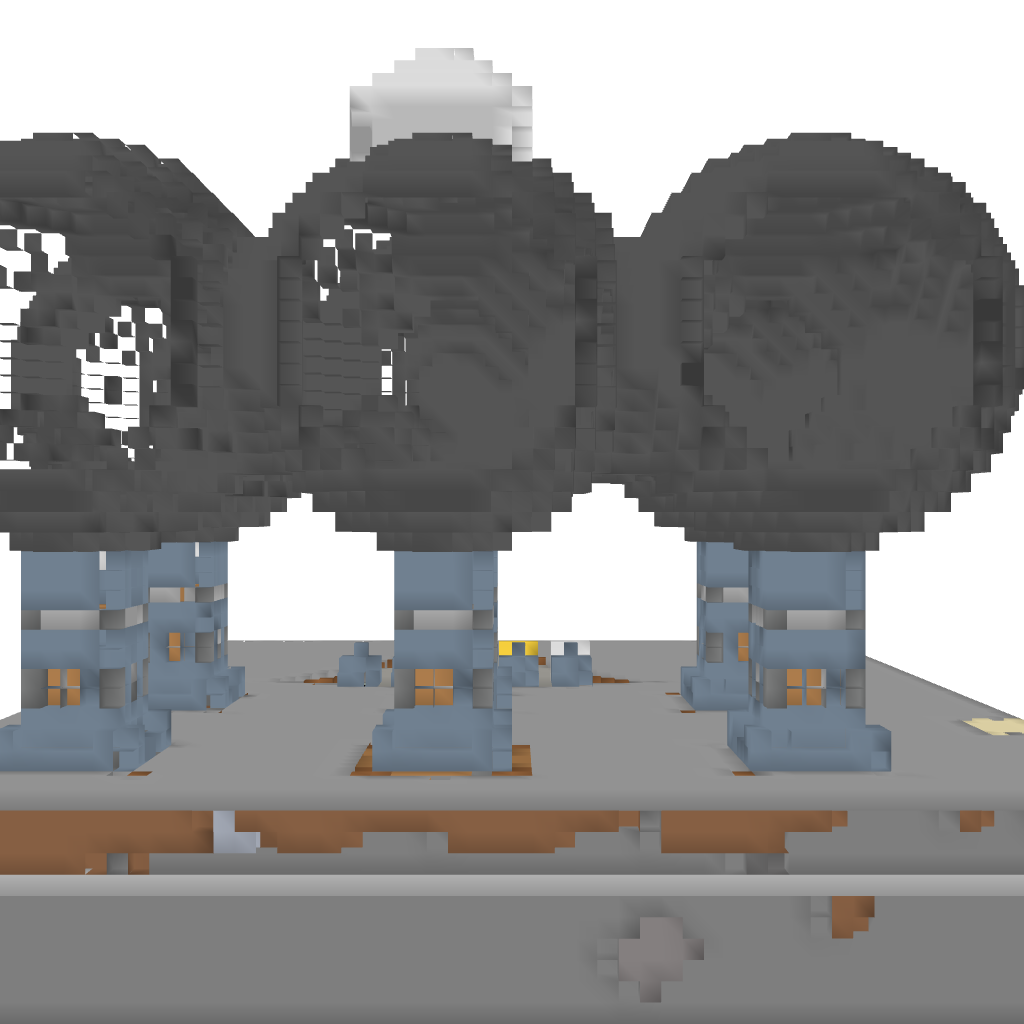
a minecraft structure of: WitherArena